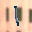
Label: 1